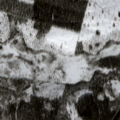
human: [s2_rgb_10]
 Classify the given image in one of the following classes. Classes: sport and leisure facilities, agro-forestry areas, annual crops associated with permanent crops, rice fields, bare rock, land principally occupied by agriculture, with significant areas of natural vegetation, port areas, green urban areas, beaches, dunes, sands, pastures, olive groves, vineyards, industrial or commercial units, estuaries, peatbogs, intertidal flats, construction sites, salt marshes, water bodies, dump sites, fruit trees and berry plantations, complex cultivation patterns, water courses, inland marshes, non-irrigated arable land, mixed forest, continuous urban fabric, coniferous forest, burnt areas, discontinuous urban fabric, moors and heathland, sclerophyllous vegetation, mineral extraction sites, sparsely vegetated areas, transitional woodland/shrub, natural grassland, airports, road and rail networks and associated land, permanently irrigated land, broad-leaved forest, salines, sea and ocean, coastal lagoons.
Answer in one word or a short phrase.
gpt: coniferous forest, transitional woodland/shrub